Interaction volume radius: 10 \u00c5
Interaction volume height: 15 \u00c5
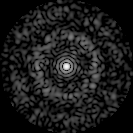
Disorder parameter: 0.8417